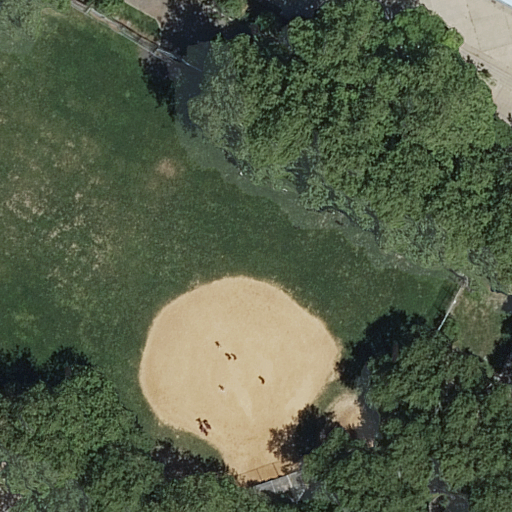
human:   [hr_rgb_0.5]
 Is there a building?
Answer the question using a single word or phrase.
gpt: no

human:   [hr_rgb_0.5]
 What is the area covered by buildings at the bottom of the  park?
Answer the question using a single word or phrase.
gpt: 0m2

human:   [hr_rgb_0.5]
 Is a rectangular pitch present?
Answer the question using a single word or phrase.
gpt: yes

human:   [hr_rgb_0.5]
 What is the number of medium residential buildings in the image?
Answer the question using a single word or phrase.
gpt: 0

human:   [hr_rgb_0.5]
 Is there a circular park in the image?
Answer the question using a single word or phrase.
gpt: no

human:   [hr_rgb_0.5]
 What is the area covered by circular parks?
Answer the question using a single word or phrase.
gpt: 0m2

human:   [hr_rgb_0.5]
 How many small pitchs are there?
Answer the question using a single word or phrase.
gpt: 1

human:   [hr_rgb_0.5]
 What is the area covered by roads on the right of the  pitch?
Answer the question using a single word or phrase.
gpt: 0m2

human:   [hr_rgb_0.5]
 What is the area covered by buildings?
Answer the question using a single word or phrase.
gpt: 0m2

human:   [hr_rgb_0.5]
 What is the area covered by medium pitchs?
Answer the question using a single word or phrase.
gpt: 0m2

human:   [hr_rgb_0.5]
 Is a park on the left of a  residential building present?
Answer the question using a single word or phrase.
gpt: no

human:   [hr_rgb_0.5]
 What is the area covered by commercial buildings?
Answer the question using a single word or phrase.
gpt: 0m2

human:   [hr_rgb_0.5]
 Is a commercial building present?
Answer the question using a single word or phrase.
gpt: no

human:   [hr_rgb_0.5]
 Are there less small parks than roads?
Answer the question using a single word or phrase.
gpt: yes

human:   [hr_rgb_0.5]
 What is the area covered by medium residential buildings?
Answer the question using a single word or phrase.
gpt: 0m2

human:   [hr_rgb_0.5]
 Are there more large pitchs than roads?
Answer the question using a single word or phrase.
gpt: no

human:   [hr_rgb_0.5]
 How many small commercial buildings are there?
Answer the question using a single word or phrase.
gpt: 0

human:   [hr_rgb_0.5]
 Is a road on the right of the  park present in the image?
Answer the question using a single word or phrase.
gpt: no

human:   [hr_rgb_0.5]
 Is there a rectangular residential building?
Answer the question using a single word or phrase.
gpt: no

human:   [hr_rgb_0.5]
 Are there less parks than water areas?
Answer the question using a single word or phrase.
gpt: no

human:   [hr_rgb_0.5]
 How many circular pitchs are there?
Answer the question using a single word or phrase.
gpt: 0

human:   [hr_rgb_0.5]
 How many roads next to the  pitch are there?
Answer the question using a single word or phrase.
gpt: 1

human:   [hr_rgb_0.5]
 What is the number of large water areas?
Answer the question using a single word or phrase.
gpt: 0

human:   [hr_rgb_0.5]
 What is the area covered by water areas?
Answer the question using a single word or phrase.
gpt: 0m2

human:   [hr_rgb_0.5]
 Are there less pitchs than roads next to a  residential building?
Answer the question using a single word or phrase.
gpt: no

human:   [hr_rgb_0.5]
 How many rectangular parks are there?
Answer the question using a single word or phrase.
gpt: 1

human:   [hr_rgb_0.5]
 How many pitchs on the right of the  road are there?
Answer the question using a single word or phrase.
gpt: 0

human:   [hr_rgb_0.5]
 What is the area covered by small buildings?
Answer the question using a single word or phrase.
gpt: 0m2

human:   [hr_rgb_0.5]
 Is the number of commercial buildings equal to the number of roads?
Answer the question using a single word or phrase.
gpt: no

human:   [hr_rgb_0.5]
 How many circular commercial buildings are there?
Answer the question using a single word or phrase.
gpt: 0

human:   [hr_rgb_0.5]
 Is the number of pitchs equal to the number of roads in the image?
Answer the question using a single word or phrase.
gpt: yes

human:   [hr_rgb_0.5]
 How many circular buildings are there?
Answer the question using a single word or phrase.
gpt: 0

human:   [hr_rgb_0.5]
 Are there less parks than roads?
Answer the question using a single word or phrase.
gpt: no

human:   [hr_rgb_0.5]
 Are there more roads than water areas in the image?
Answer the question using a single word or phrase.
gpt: yes

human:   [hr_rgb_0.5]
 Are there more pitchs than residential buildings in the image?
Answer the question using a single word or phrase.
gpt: yes

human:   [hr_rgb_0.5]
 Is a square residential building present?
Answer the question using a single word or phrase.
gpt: no